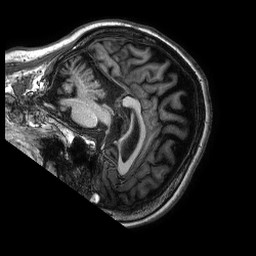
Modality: T1w
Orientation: sagittal
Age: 51
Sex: female
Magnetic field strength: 3 T